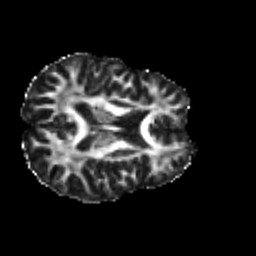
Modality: FA
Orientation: axial
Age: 26
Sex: female
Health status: healthy
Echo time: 0.074 s